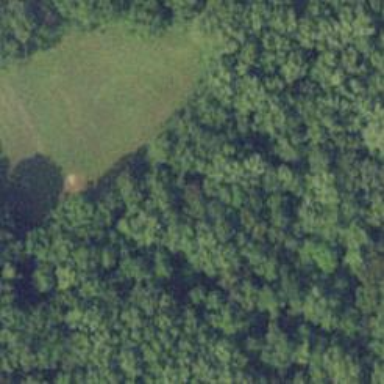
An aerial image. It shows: Disc golf hole.